Question: App has plugins support. Each plugin (DLL) has image of png type just added to solution (currently build action is 'Content', see the pic). Each plugin implements an interface, one of the property of the interface is intended to be an image representation, e.g. 'Icon' property. I would like to load plugins, and display an image on the toolbox for each of the plugin thru that property.

'''
public interface ISomePlugin {
GetSomeImageTypeDontKnowWhat Icon { get; }
}
[Export(typeof(ISomePlugin))]
internal SomePlugin : ISomePlugin
{
public GetSomeImageTypeDontKnowWhat Icon {
...
return GetSomeImageTypeDontKnowWhat;
}
}
'''
And then I want (for example) somehow assign that image to some WPF control content from code behind
'''
// just loaded a plugin thru MEF
btn1.Content = plugin.Icon;
'''
P.S. Sorry for so stupidly explained question..
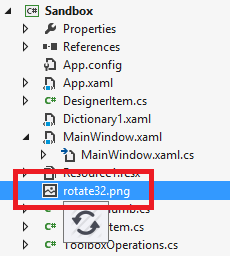
Answer: Found solution by myself, added the image to resources file. Please, could you review and say is it correct approach? Shouldn't there be memory leaks problems?
1. Created to a plugin dll project 'New Item...' > 'Resource File' (called 'Settings.resx')
2. Added a png image to that resource file as 'Add Existing File...'.
3. Implemented plugin's interface property 'Icon' of Image type as: public Image Icon { get
{
Stream stream = new MemoryStream();
Settings.icon.Save(stream, ImageFormat.Png);
stream.Position = 0;
byte[] buffer = new byte[stream.Length];
stream.Read(buffer, 0, (int)stream.Length);
BitmapImage bitmapImage = new BitmapImage();
bitmapImage.BeginInit();
bitmapImage.StreamSource = stream;
bitmapImage.EndInit();
return new Image { Source = bitmapImage };
} }
4. Now in the plugin consumer code I use the return value as // load and enumerate plugins code
btn1.Content = plugin.Icon;